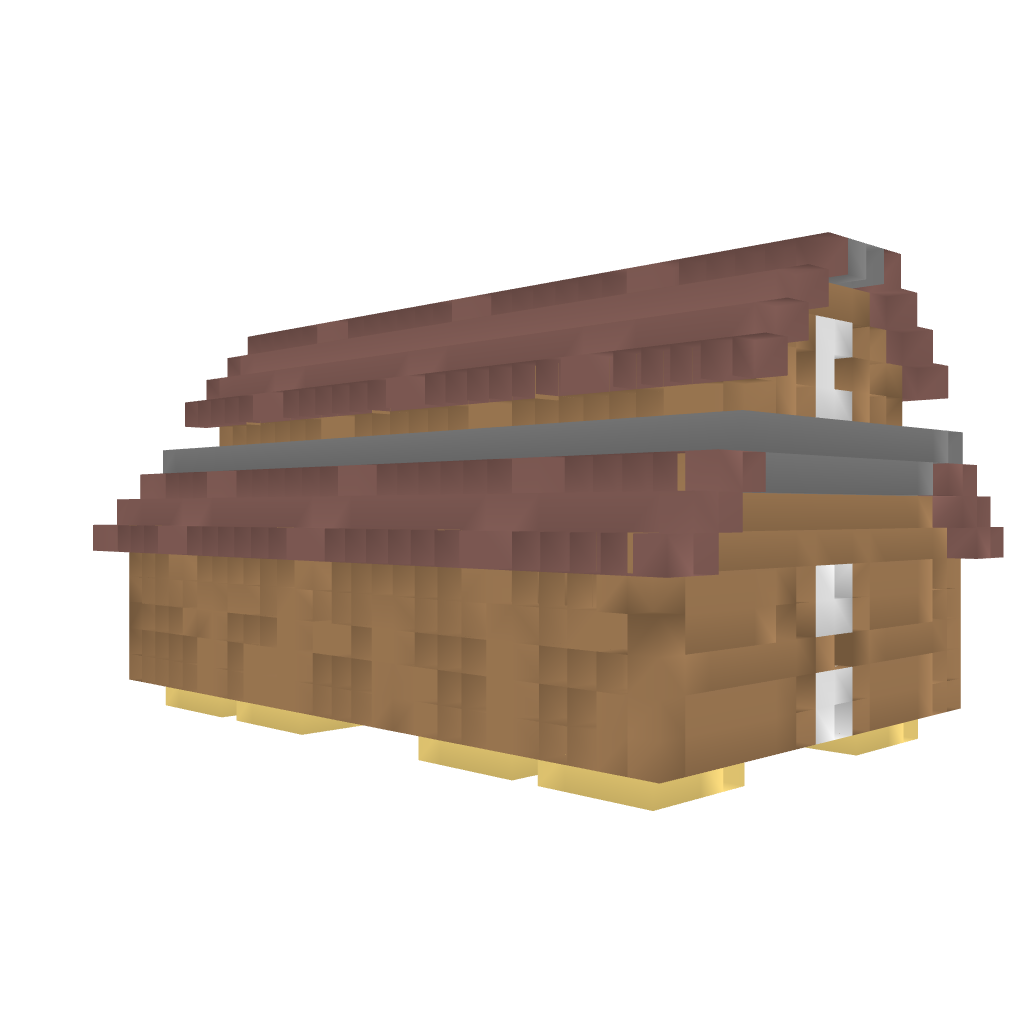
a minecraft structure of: Maple Valley Stable - 8 stalls bad low quality